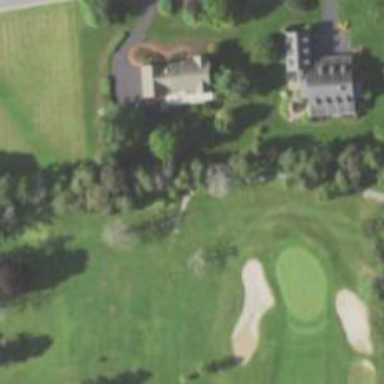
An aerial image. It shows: Pathway for golfing.